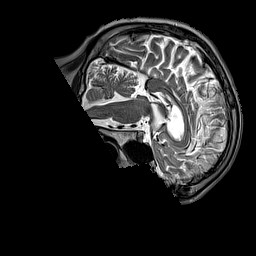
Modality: T2w
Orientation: sagittal
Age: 60
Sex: male
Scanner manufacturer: siemens
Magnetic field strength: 3 T
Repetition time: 3.2 s
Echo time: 0.212 s